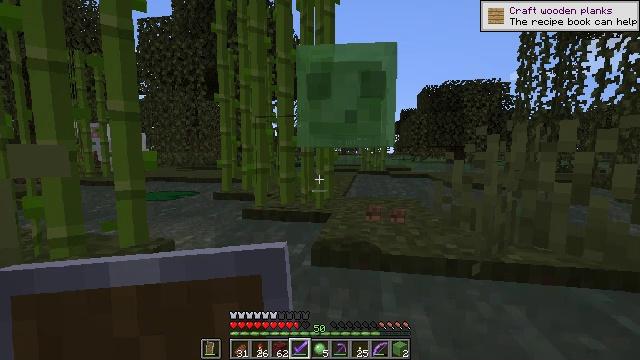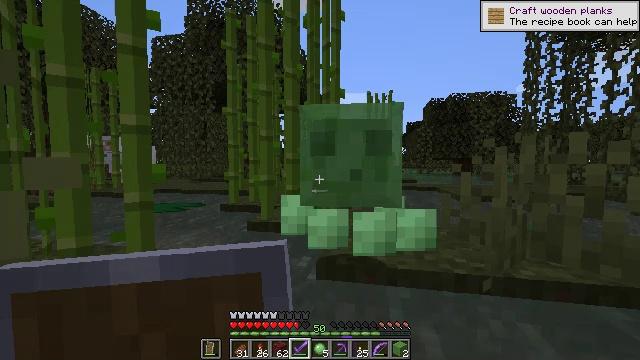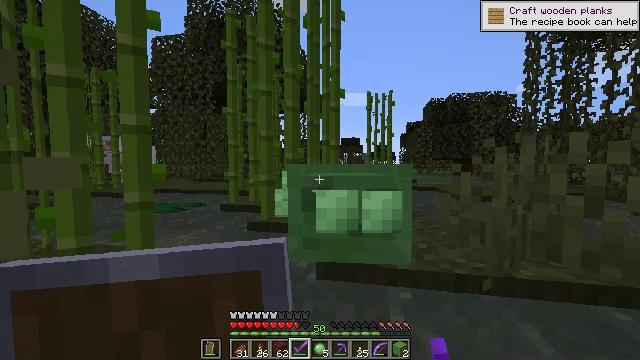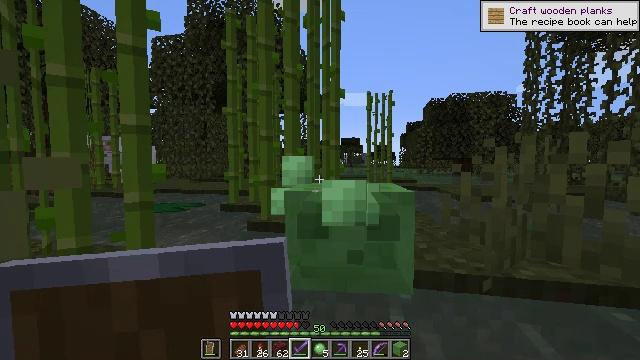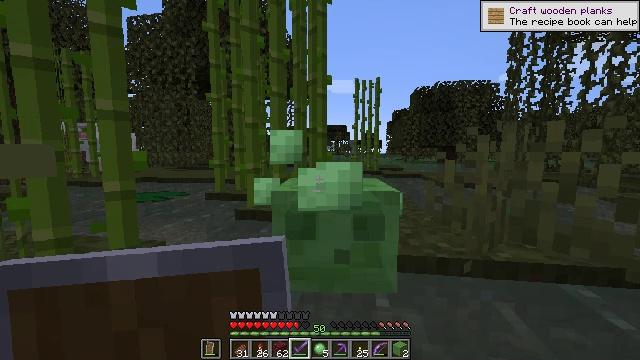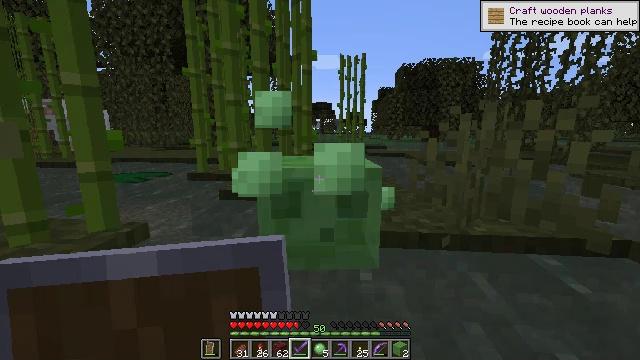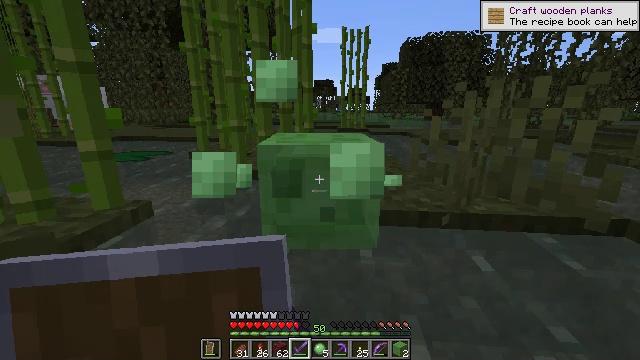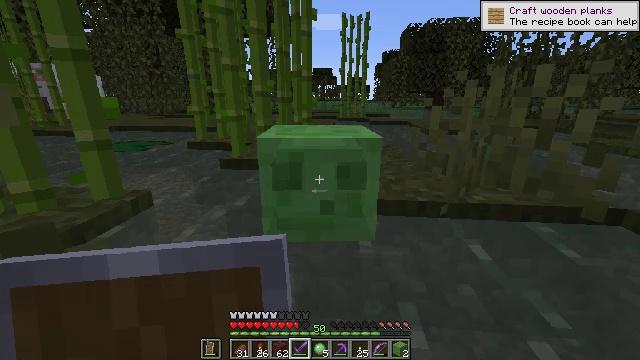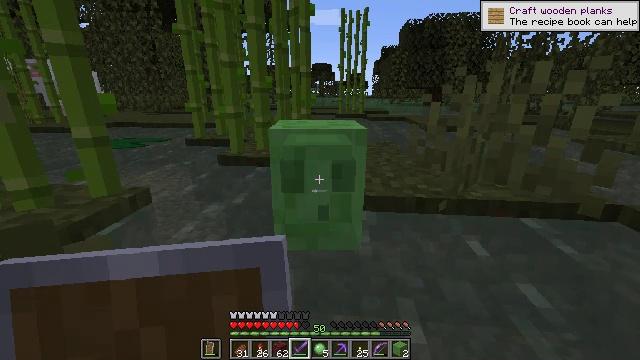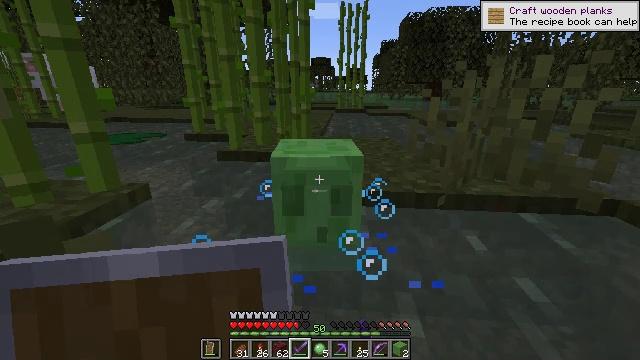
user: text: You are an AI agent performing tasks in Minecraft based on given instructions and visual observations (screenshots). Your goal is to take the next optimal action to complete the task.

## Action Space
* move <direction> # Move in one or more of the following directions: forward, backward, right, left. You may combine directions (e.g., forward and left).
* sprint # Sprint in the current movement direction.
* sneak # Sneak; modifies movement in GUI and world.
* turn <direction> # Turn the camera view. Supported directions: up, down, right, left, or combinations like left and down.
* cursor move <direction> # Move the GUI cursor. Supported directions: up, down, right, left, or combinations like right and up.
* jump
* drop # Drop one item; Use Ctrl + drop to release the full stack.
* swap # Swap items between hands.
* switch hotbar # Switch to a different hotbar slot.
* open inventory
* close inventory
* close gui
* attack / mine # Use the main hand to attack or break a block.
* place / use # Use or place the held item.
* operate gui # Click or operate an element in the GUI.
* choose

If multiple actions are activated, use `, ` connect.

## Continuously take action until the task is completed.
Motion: motion action
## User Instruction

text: Kill the slime.
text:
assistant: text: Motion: turn left and up
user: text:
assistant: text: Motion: no_op
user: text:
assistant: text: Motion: no_op
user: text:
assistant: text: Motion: turn right and down
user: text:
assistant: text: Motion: turn right and down, attack / mine
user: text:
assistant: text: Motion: turn down, attack / mine
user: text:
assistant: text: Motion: turn down, attack / mine
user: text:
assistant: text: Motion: no_op
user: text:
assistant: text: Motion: turn down
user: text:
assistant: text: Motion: no_op